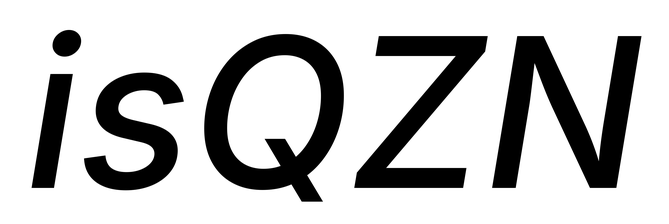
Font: Inter-Italic_Medium_Italic